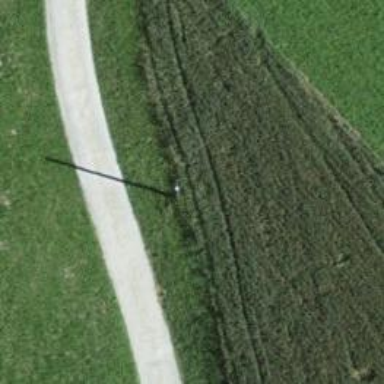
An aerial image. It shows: Power line is depicted.